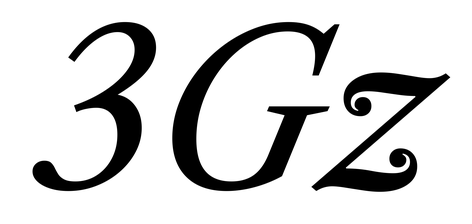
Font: LibreCaslonText-Italic_Italic